Question: I have a simple contact form and it works except that the fields data is not sending to the php file when I click submit.
I only get a blank email and I have checked that the variables are empty by printing the '$_post'.
What is wrong? Are the form tag in the wrong place?
PHP-code:
'''
<?php
print_r($_POST); exit; /*TO TEST IF THE FIELDS ARE BLANK*/
/* Email Variables */
$emailSubject = 'contactformprocess'; /*Make sure this matches the name of your file*/
$webMaster = 'example@domain.com';
/*design by Mark Leroy @ http://www.helpvid.net*/
/* Data Variables */
$name = $_POST['name'];
$email = $_POST['email'];
$phone = $_POST['phone'];
$comments = $_POST['comments'];
if ($name || $email || $phone ||$comments == '')
{echo "please fill out required fields";die;}
$body = <<<EOD
<br><hr><br>
Name: $name <br>
Email: $email <br>
Phone: $phone <br>
Comments:
$comments<br>
EOD;
$headers = "From: $email
";
$headers .= "Content-type: text/html
";
$success = mail($webMaster, $emailSubject, $body,
$headers);
/* Results rendered as HTML */
$theResults = <<<EOD
<html>
<head>
<title>Meddelandet har skickats</title>
<meta http-equiv="refresh" content="3;URL=http://www.website.com/">
<style type="text/css";>
<!--
body {
background-color: #444; /* You can edit this CSS to match your website*/
font-family: Verdana, Arial, Helvetica, sans-serif;
font-size: 20px;
font-style: normal;
line-height: normal;
font-weight: normal;
color: #fec001;
text-decoration: none;
padding-top: 200px;
margin-left: 150px;
width: 800px;
}
-->
</style>
</head>
<meta http-equiv="Content-Type" content="text/html; charset=utf-8" />
<div align="center">Tack for din forfragan! Vi hor av oss sa fort som mojligt.</div>
</div>
</body>
</html>
EOD;
echo "$theResults";
?>
'''
HTML-code: (the website is only one page so here's a part of the code where the form is located.
'''
<!--contact start-->
<form id="emailform" name="emailform" method="post" action="contactformprocess.php">
<div id="contact">
<div class="line5">
<div class="container">
<div class="row Ama">
<div class="col-md-12">
<h3>Behover du hjalp?</h3>
<p>Hor av dig till oss!</p>
</div>
</div>
</div>
</div>
<div class="container">
<div class="row">
<div class="col-md-9 col-xs-12 forma">
<input type="text" class="col-md-6 col-xs-12 name" input name="name" id="name" placeholder='Namn *'/>
<input type="text" class="col-md-6 col-xs-12 phone" id="phone" input name="phone" placeholder='Telefon *'/>
<input type="text" class="col-md-12 col-xs-12 email" input name="email" id="email" placeholder='Email *'/>
<textarea type="text" class="col-md-12 col-xs-12 comments" textarea name="comments" placeholder='Meddelande *' id="comments"></textarea>
<div class="cBtn col-xs-12">
<ul>
<li class="send"><a href="/contactformprocess.php" onclick="validateForm()" title="submit">Skicka</a></li>
<p><br>
</p>
</ul>
</div>
</div>
</div>
</form>
'''
Thanks the data is now sending correctly when I added the
'''
<div class="cBtn col-xs-12">
<ul>
<li class="send"> <input type="submit" onclick="validateForm()" title="submit">Skicka</a></li>
'''

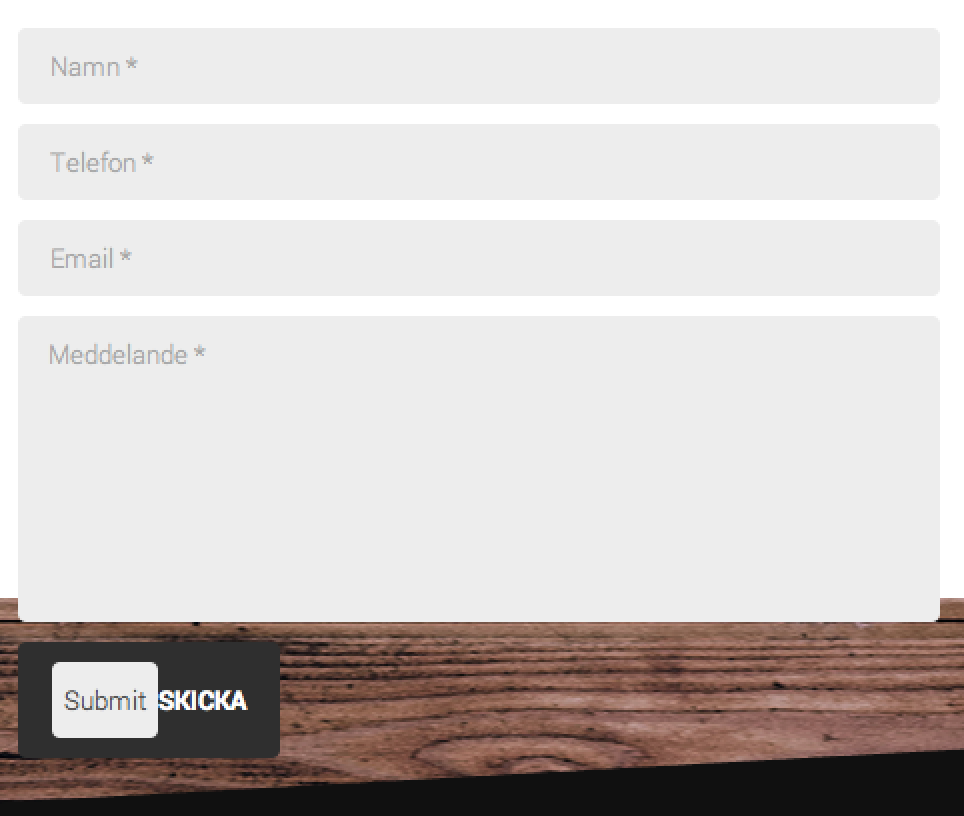
Answer: If the JavaScript 'validateForm()' function doesn't explicitly the form data, you will need to use a submit button. This would mean, instead of the following:
'''
<a href="/contactformprocess.php" onclick="validateForm()" title="submit">Skicka</a>
'''
use a submit button:
'''
<input type="submit" onclick="validateForm()" value="Skicka" />
'''
The submit button is what tells the browser to send all of the data in '<input>' and similar tags to the server; a simple HTML link is not aware of any forms, unless some special JavaScript is fired.
---
A few other comments are here below.
Don't use 'input name' but 'name' inside of '<input>', like this snippet below:
'''
<input type="text" class="col-md-6 col-xs-12 phone" id="phone" name="phone" placeholder='Telefon *'/>
'''
instead of the 'input name' that is in your code:
'''
<input type="text" class="col-md-6 col-xs-12 phone" id="phone" input name="phone" placeholder='Telefon *'/>
'''
The following will do the opposite of what you want:
'''
if ($name || $email || $phone ||$comments == '')
{echo "please fill out required fields";die;}
'''
It should be something like this:
'''
if (!$name || !$email || !$phone || $comments == '')
{echo "please fill out required fields";die;}
'''
It's still not the best form of validation, but at least it won't cause an error exactly when it shouldn't.